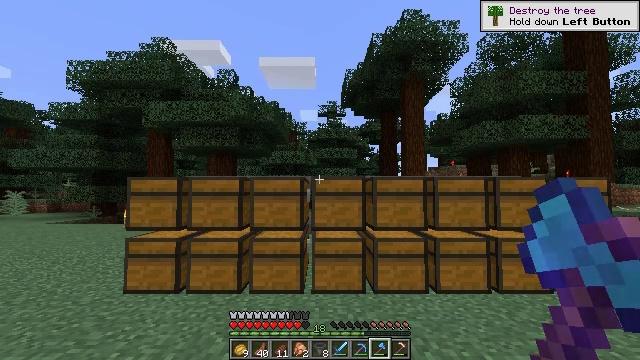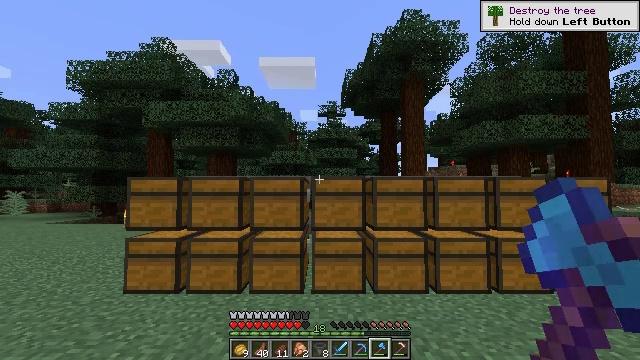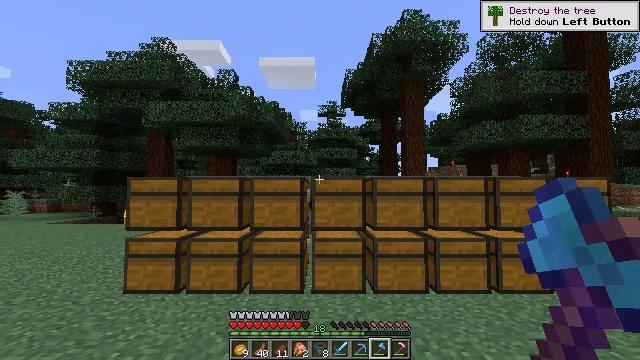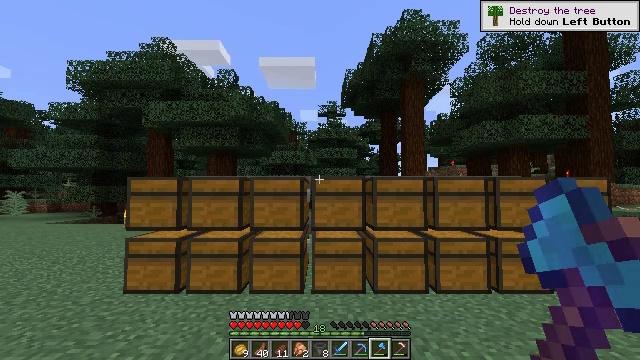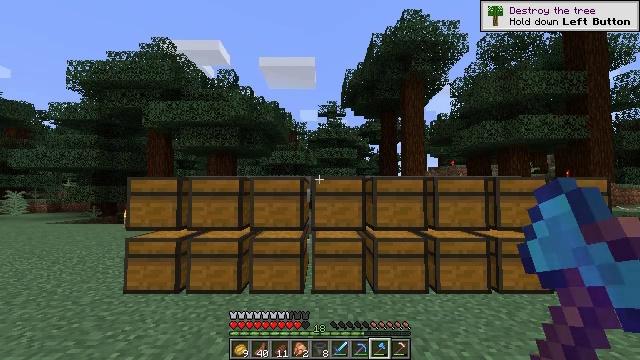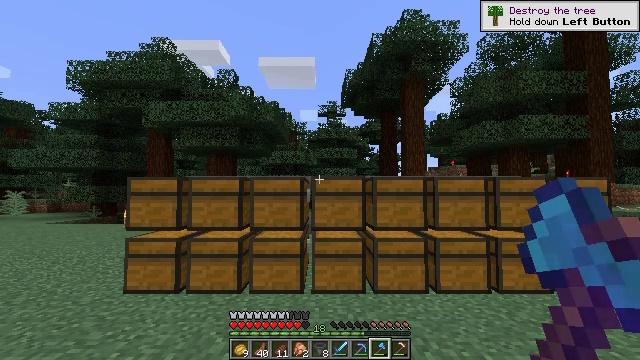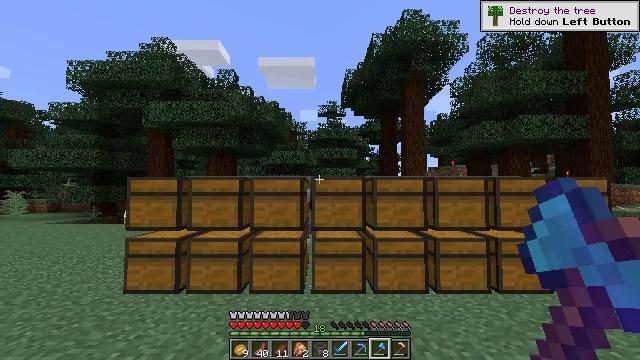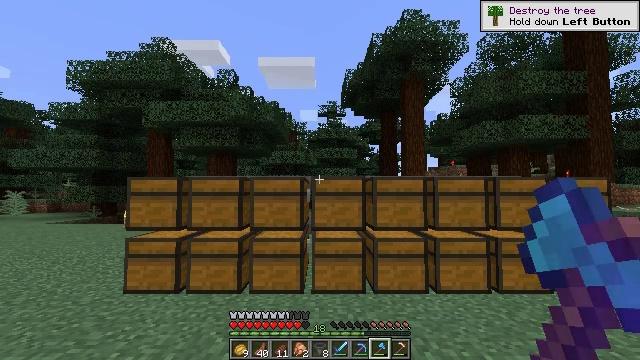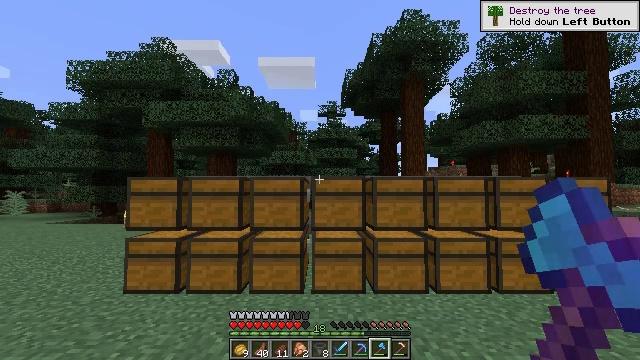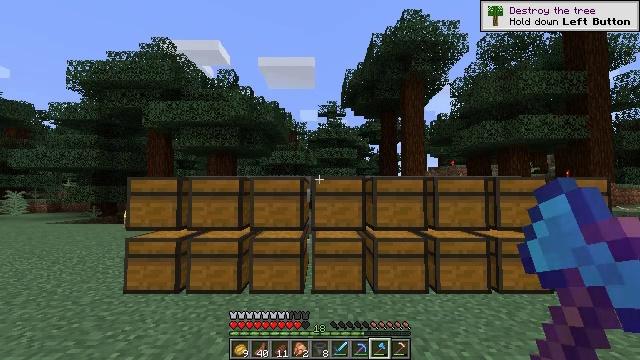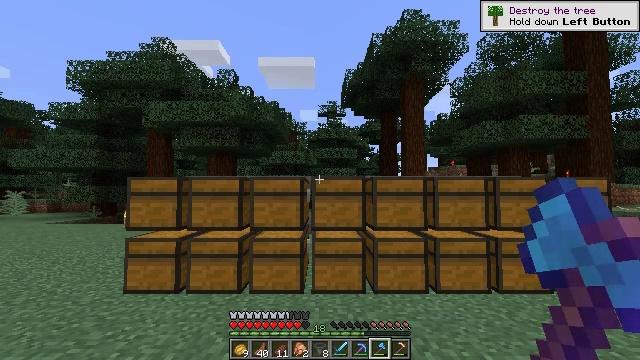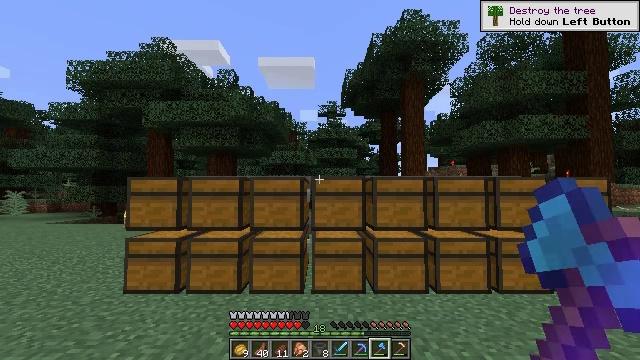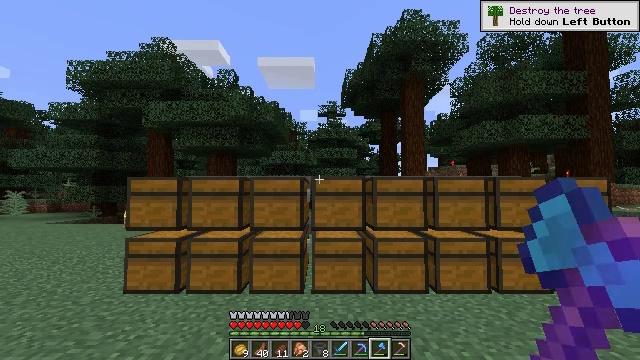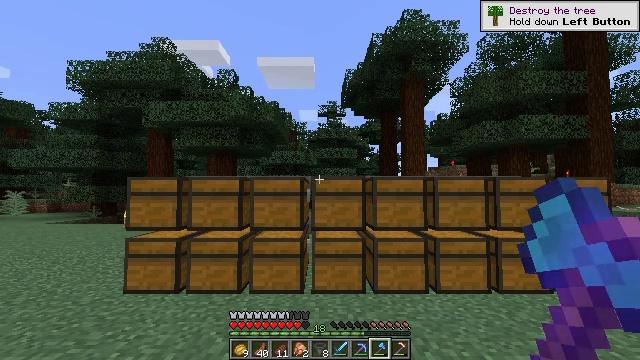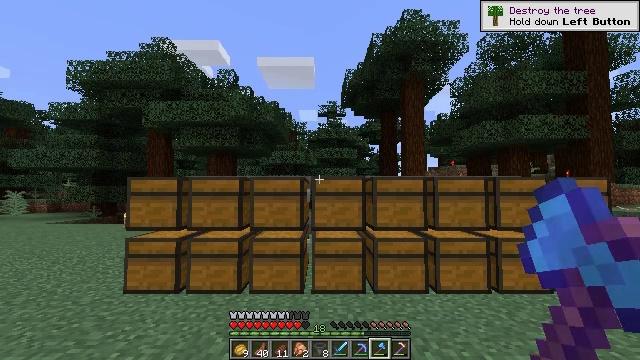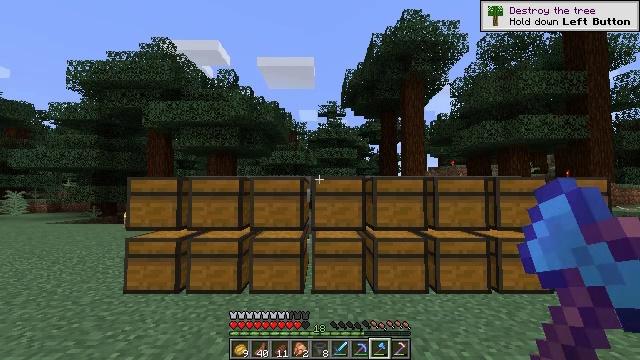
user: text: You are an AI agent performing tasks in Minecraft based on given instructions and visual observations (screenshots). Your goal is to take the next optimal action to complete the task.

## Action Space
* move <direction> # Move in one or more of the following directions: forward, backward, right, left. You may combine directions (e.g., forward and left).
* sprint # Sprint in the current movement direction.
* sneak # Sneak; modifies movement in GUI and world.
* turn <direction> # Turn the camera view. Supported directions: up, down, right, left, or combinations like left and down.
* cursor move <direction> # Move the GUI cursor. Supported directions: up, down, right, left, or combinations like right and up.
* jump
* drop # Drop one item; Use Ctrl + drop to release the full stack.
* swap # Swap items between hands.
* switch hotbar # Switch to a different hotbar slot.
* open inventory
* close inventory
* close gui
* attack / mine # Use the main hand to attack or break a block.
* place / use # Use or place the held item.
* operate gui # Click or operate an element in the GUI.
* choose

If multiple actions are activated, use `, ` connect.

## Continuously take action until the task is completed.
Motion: motion action
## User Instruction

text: Remove the large fern from the terrain.
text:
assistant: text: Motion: no_op
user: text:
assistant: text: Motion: no_op
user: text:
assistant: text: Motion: no_op
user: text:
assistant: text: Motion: no_op
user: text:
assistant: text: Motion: no_op
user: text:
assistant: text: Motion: no_op
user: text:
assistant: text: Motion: no_op
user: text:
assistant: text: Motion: no_op
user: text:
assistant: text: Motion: no_op
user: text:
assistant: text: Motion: no_op
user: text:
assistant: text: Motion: no_op
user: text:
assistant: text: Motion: no_op
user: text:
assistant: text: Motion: no_op
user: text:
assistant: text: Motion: no_op
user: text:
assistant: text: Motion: no_op
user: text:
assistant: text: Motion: no_op
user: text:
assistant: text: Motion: no_op
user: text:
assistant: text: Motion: no_op
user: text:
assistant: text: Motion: no_op
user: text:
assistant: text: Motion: no_op
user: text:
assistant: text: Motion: no_op
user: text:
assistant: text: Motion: no_op
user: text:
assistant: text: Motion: no_op
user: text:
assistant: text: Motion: no_op
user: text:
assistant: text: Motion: no_op
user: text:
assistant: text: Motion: no_op
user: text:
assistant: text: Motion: no_op
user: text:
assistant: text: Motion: no_op
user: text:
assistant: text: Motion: no_op
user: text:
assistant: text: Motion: no_op